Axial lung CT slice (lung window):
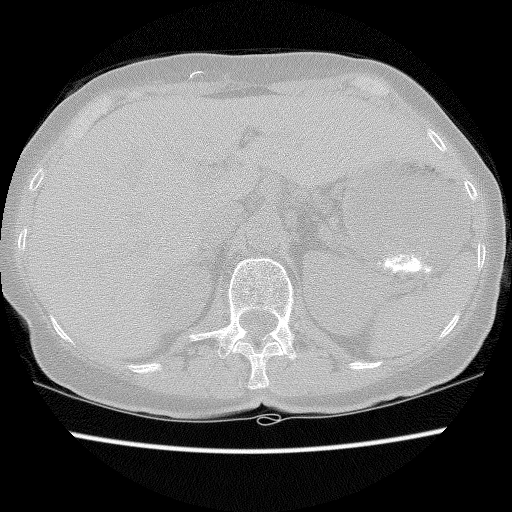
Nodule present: no